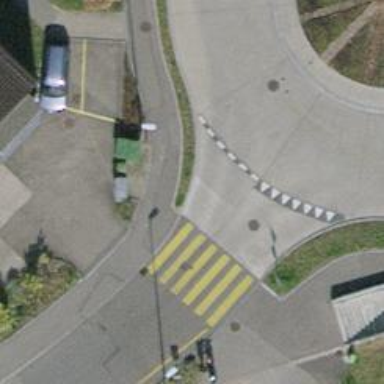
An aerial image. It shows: Kerb serving as barrier.